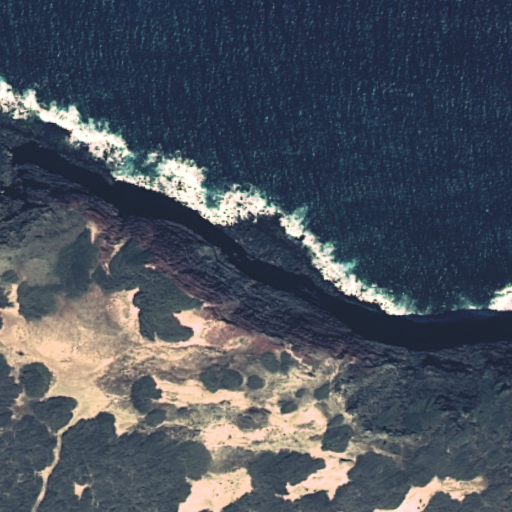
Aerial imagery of beach in Hawaii named Kealapūpūakiha containing only unknown